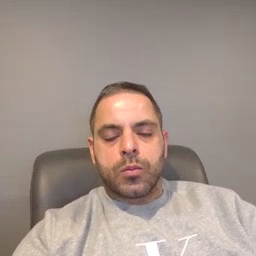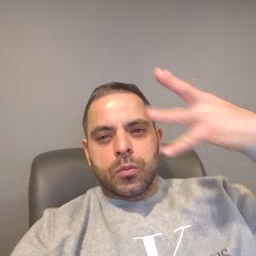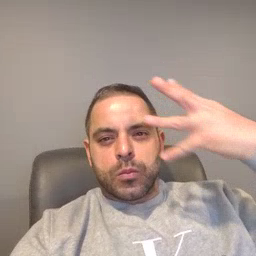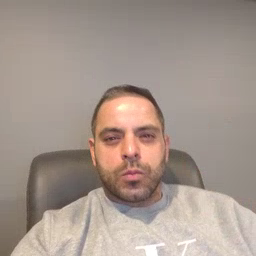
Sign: shower